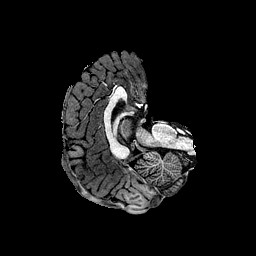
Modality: T1w
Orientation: axial
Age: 22
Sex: female
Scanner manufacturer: ge
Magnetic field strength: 3 T
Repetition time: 7.66 s
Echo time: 0.003476 s